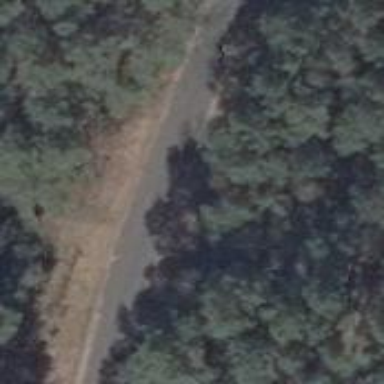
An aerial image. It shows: Unclassified road with asphalt surface.